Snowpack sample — Snodgrass Mountain, Crested Butte, Colorado (2/4/25, 12:06 PM MST)
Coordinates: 38.923, -106.968
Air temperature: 35 °F
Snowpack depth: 80 cm
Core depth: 50 cm
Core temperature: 30.2 °F
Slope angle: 14°, slope face: 78°
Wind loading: low
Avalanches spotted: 0
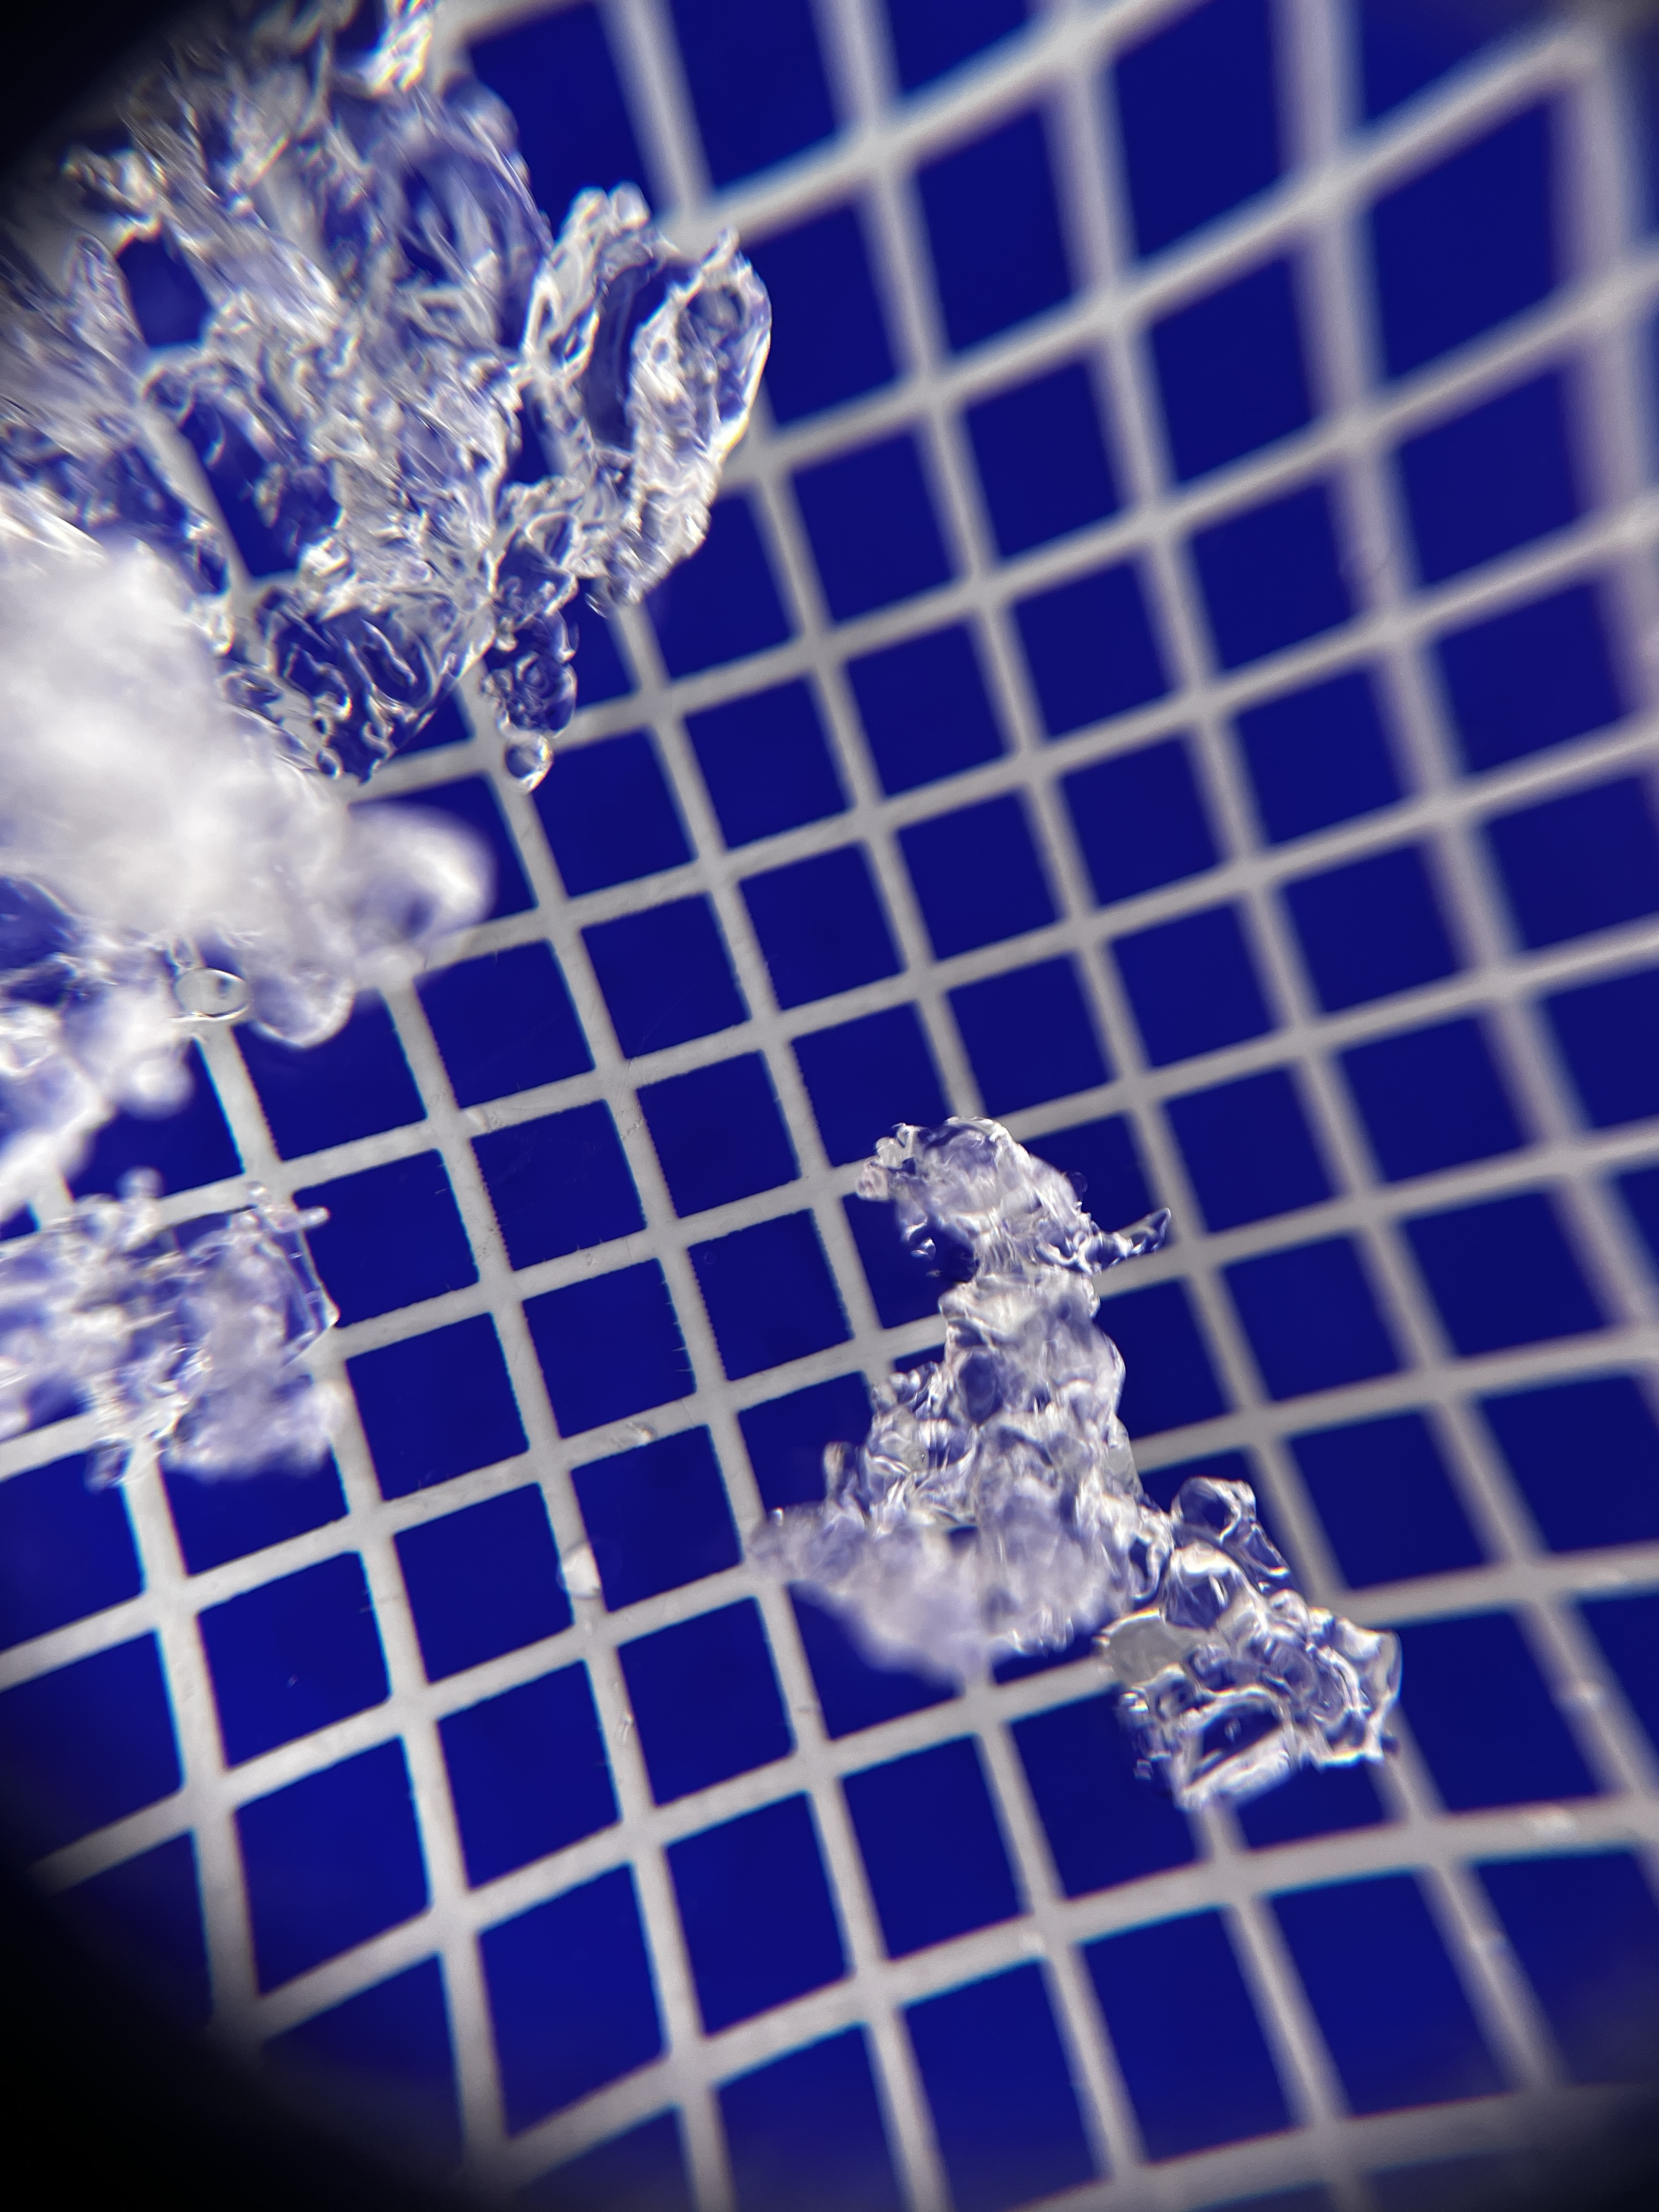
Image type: magnified_profile
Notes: No avalanches nearby, unusually warm weather for the last month reported by residents, Collected 25 yards from treeline